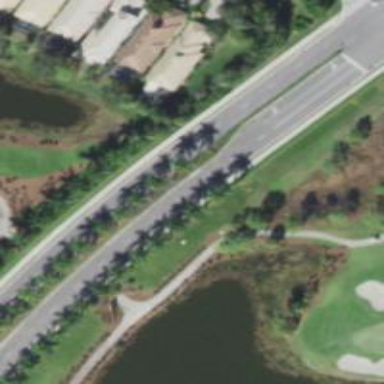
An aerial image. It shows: Path that is part of golf course.